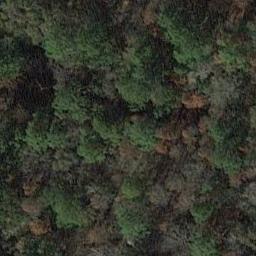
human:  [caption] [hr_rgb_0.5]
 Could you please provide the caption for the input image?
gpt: The forest is consist of yellow and green trees .

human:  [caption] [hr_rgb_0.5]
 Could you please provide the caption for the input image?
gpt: The forest has a lot of dense green trees and some yellow trees mixed with green trees .

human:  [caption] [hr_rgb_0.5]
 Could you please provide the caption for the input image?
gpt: Many trees with brown and green leaves are in a forest .

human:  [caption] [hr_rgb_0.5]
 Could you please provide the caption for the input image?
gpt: This is a dense forest .

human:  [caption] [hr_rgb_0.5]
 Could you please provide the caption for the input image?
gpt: There are many brown trees and green trees in the forest .